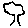
Label: tree